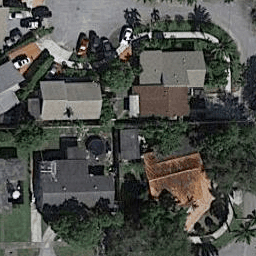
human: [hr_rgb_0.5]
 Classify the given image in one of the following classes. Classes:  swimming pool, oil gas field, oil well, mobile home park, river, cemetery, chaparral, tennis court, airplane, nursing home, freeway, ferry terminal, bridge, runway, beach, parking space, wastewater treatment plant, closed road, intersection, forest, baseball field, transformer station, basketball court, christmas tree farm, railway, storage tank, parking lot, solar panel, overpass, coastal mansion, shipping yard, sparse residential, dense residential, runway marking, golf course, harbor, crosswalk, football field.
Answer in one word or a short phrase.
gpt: dense residential